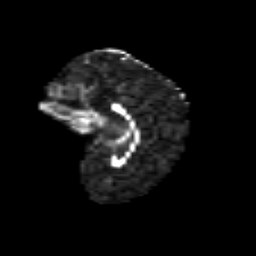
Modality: FA
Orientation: sagittal
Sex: male
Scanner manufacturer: siemens
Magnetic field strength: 3 T
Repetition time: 5 s
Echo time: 0.071 s